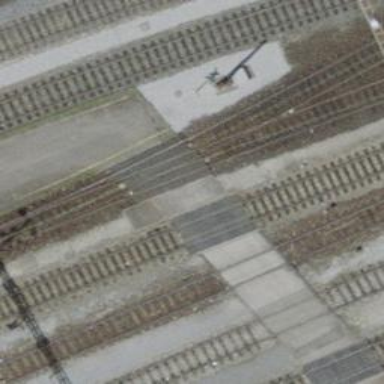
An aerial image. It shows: Level crossing along the railway.